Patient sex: F
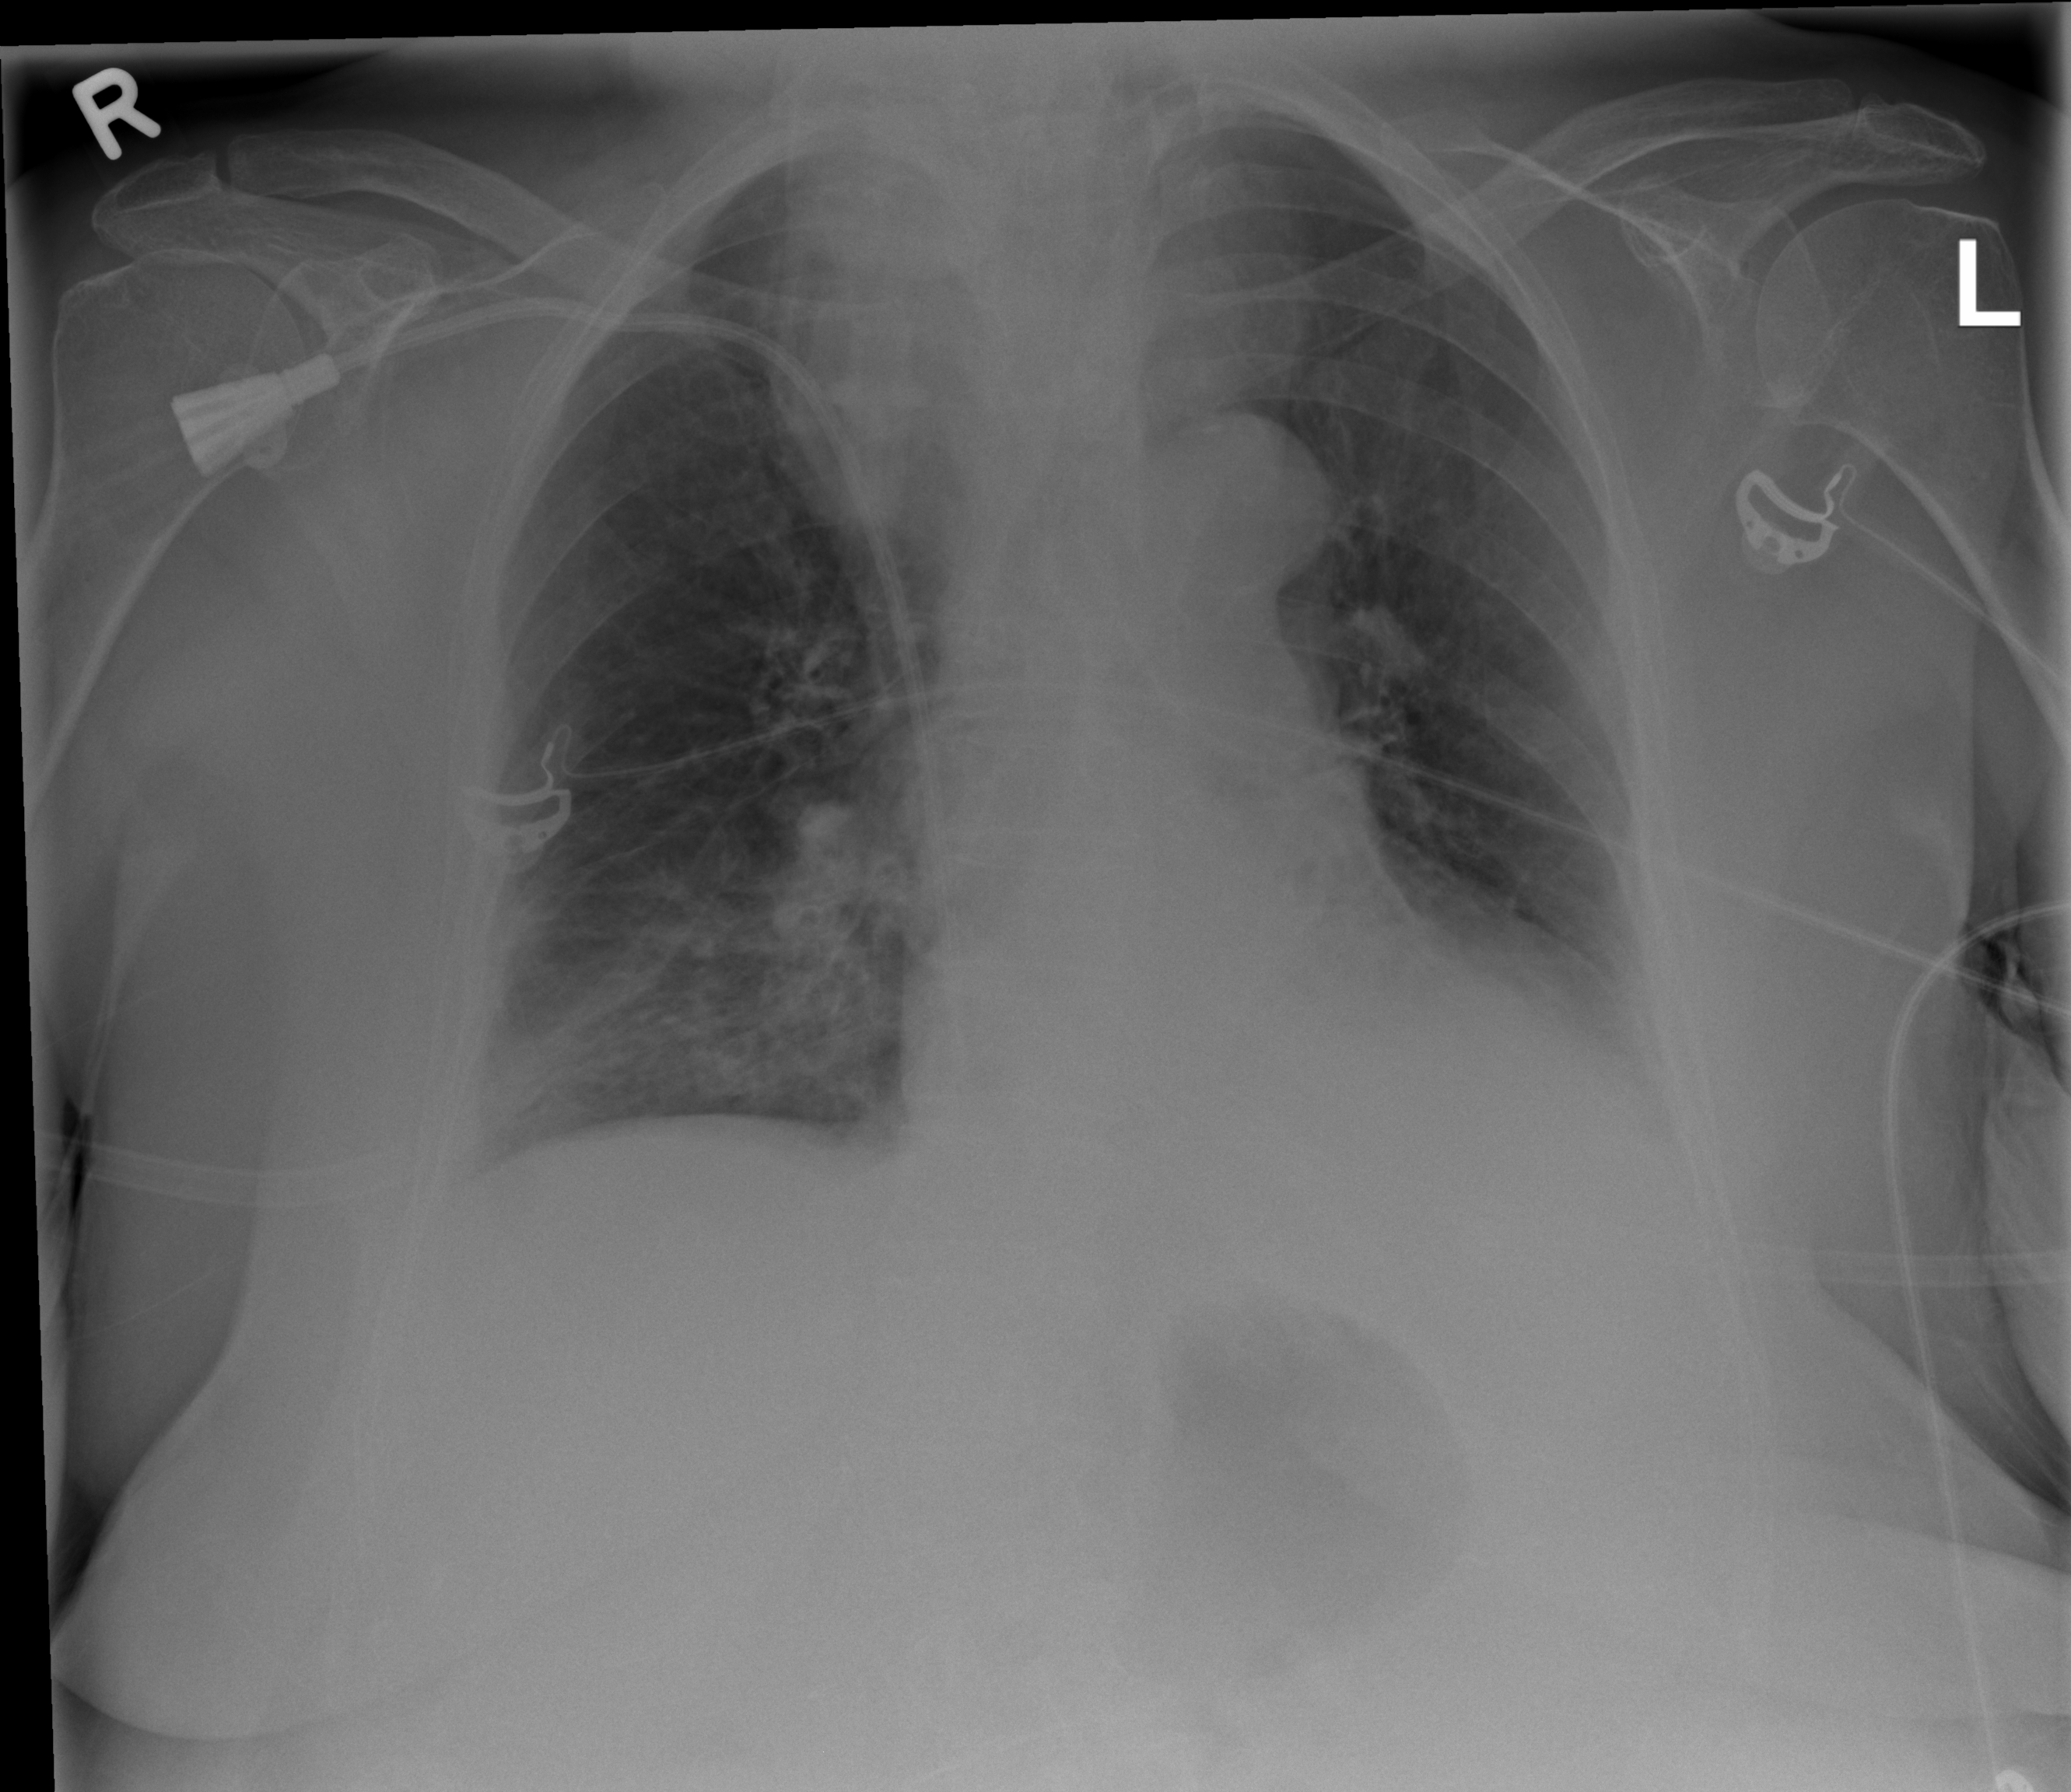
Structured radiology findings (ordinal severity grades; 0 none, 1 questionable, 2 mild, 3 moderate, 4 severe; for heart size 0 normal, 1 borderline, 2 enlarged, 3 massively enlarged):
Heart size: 1
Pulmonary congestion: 0
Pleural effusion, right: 0
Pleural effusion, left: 2
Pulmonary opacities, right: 2
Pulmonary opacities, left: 2
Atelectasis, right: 2
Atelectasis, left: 2